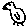
Label: bird